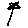
Label: flower